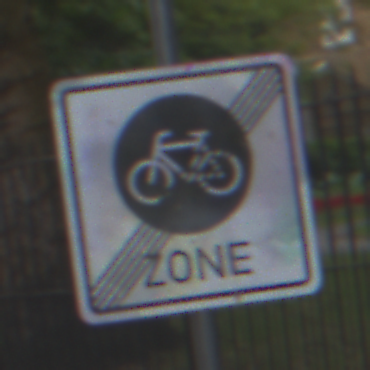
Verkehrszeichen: EndeFahrradzone
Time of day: MorningAfternoon
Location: Outdoor (Urban)
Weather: Overcast
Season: NotSpecified
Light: Natural